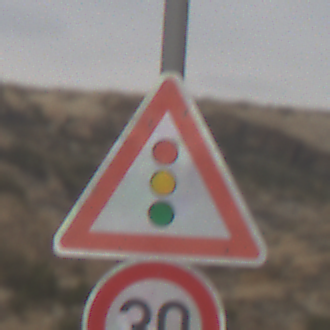
Verkehrszeichen: Lichtzeichenanlage
Zusatzzeichen unten: Geschwindigkeit30
Umgebung: Outdoor, Nature
Tageszeit: MorningAfternoon
Wetter: Overcast
Licht: Natural
Jahreszeit: NotSpecified
Kontrast: LowContrast